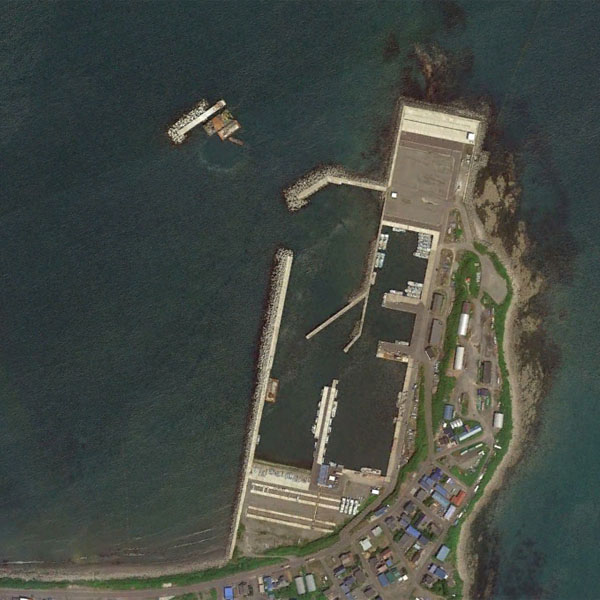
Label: Port